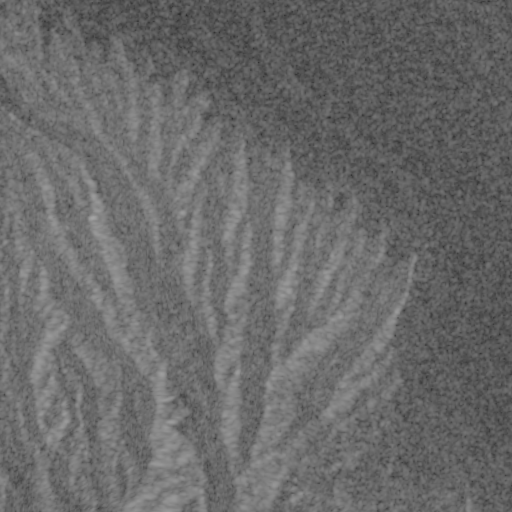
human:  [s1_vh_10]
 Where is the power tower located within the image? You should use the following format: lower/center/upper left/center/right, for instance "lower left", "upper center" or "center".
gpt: The power tower is located in the upper left of the image.
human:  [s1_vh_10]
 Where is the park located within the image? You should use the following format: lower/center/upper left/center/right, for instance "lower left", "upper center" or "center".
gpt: There is no park in the image.

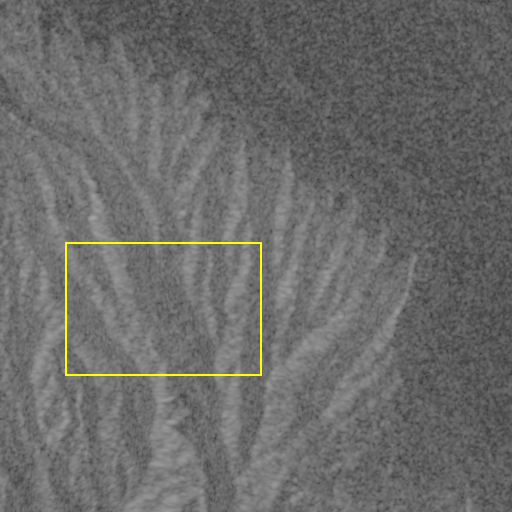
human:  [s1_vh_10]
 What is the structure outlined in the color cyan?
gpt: There is no cyan outline.
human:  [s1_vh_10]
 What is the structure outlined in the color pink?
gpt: There is no structure outlined in pink.